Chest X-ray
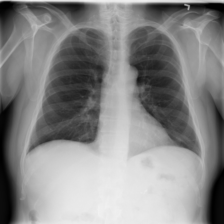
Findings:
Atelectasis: negative
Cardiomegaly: negative
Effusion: negative
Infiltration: positive
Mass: negative
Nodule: negative
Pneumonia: negative
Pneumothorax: negative
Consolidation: negative
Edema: negative
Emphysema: negative
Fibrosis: negative
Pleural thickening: negative
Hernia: negative